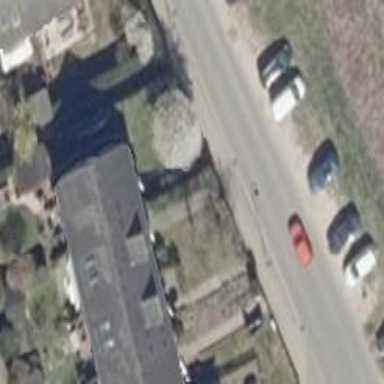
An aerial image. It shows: Terrace building with gabled roof.